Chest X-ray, PA view. Patient: 80 years old, sex M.
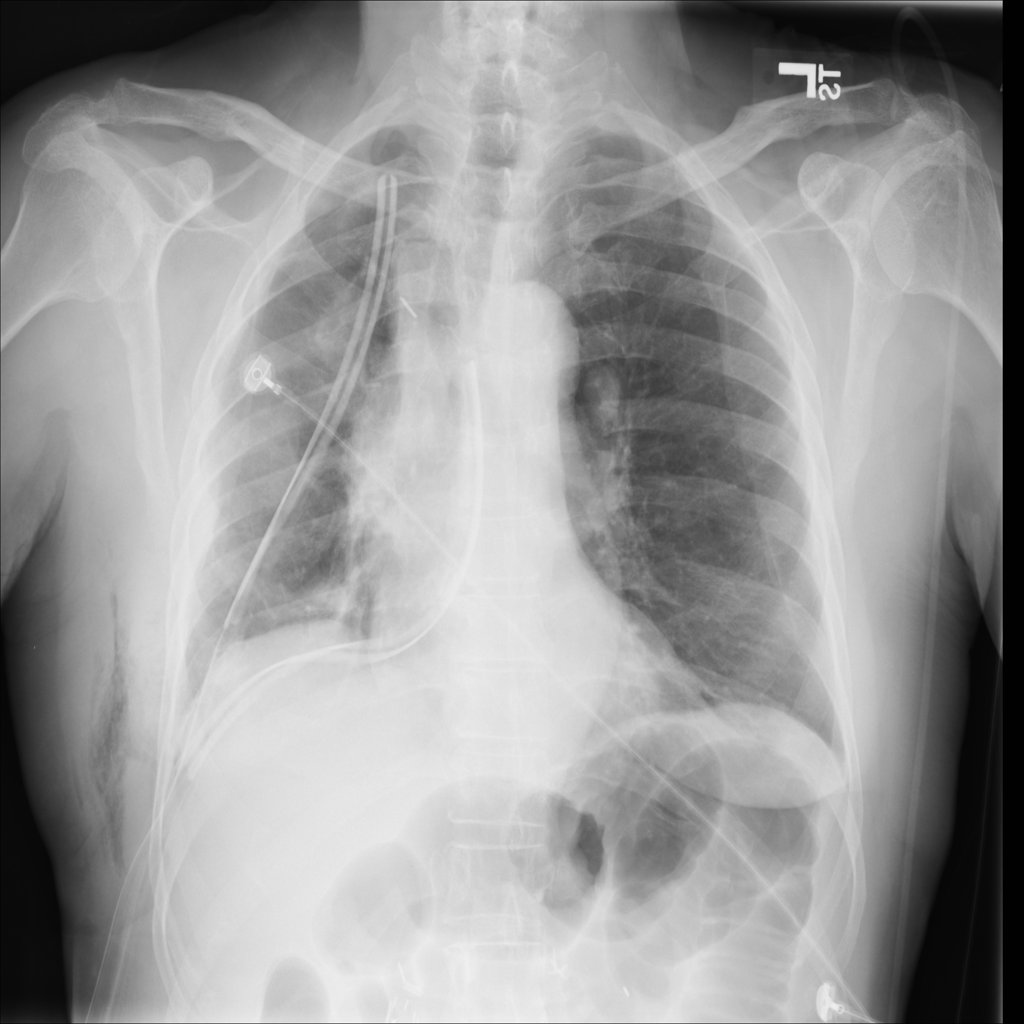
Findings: Pneumothorax